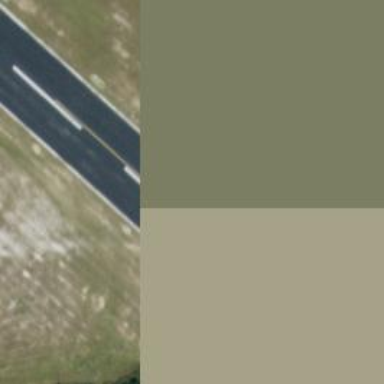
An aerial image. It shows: View of taxiway at the airport.